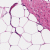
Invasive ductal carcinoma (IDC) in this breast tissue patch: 0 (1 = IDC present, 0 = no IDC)